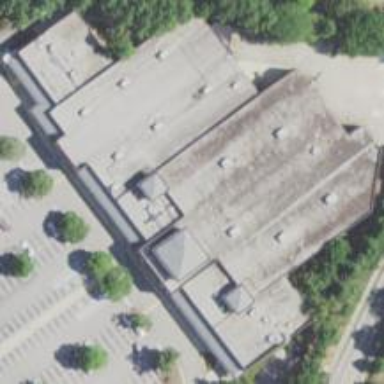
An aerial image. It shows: Commercial building.